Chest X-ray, PA view. Patient: 56 years old, sex M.
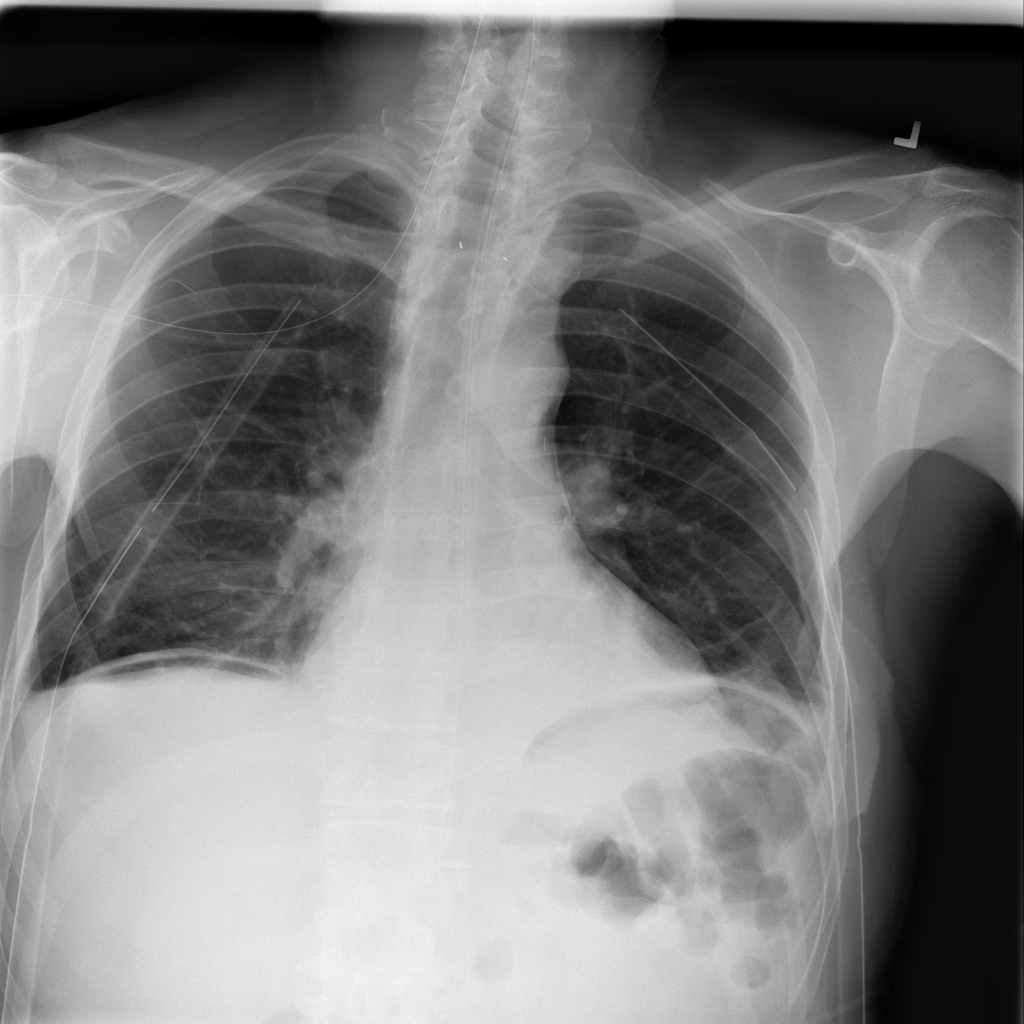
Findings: No Finding